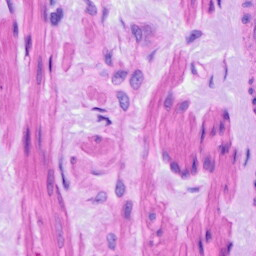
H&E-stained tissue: Ovarian